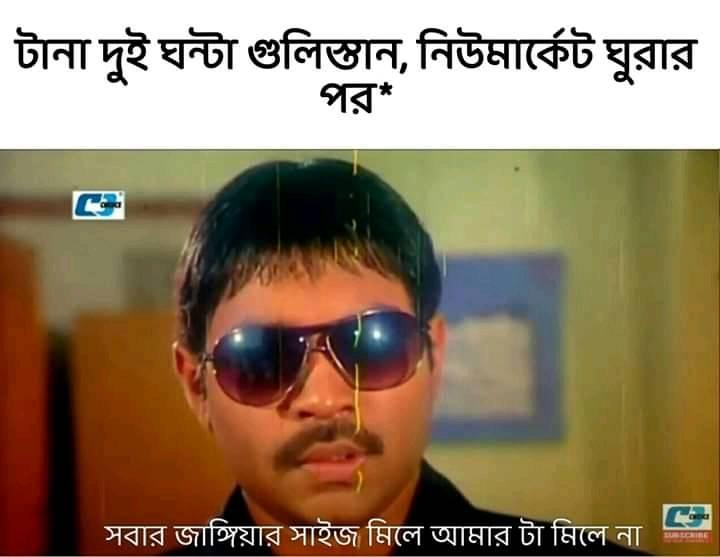
Caption: টানা দুই ঘন্টা গুলিস্তান , নিউমার্কেট ঘুরার পর*     সবার জাঙ্গিয়ার সাইজ মিলে আমার টা মিলে না
Label: non-hate